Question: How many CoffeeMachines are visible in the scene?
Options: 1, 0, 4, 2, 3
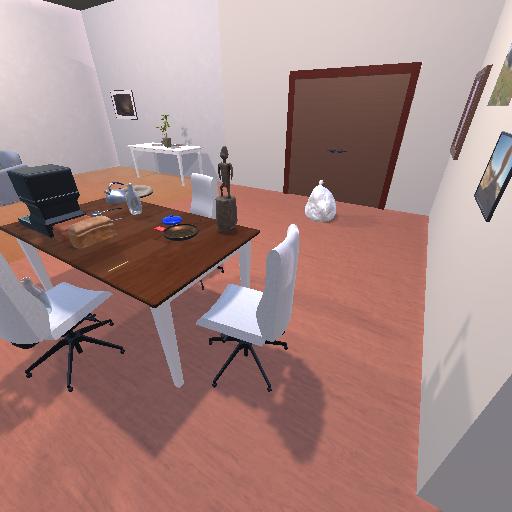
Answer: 1